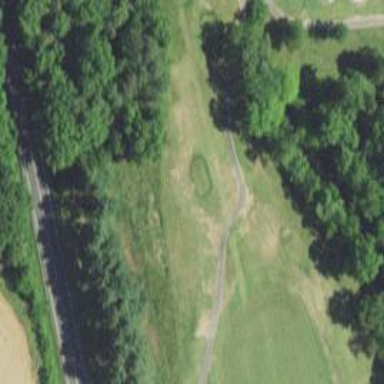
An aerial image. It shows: Service road used as golf cart path.